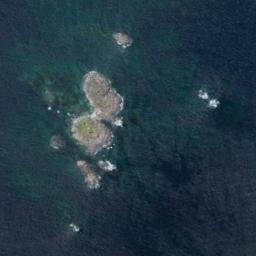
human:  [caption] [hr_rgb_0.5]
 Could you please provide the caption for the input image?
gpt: The land on the island is uneven .

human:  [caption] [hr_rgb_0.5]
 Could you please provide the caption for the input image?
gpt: Some stone islands of different sizes are surrounded by deep blue waters .

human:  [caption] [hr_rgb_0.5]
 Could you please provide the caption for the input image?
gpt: The blue sea has a group of yellow-brown islands with sparse green vegetation .

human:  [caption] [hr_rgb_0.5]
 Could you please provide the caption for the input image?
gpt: The island looks desolate .

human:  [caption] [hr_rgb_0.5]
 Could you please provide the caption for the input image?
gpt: There are several brown islands on a blue sea .